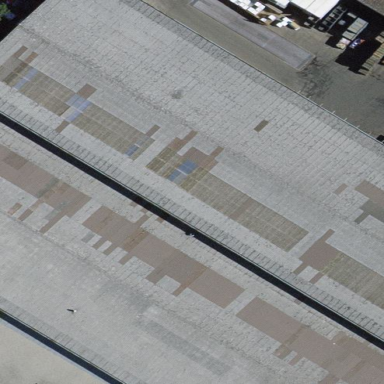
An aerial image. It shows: Warehouse.